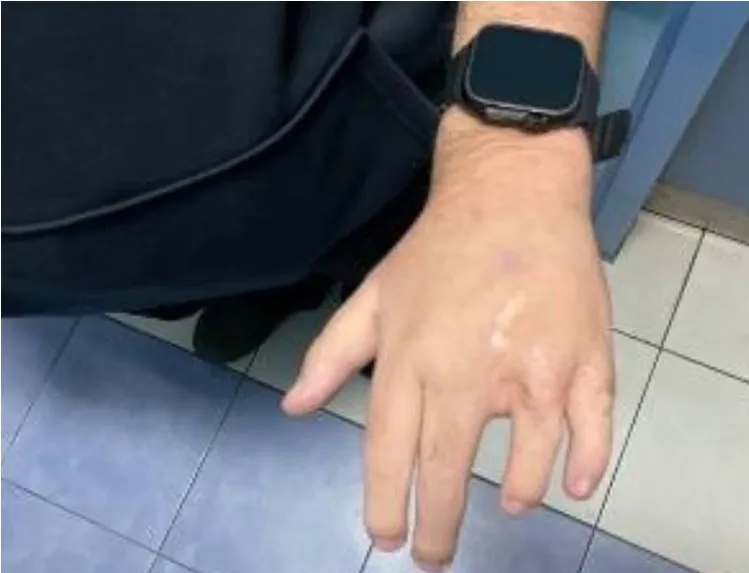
Brachydactyly in the fourth and fifth fingers of the patient's left hand.
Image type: medical_photograph (other_medical_photograph)